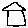
Label: house